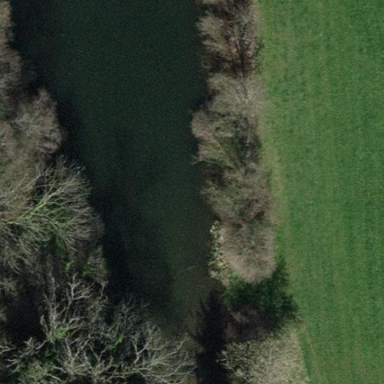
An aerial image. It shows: Serene pond surrounded by nature.